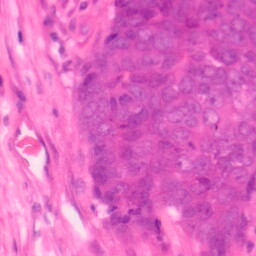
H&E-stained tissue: Colon